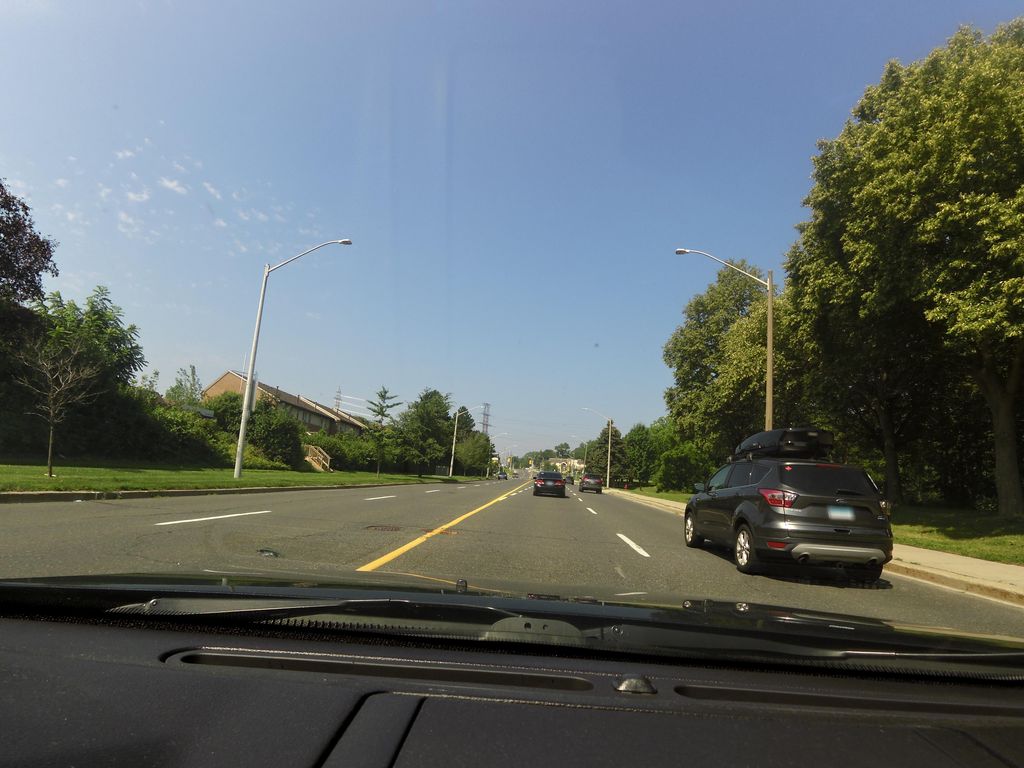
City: hamilton